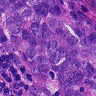
Metastatic tissue present: yes